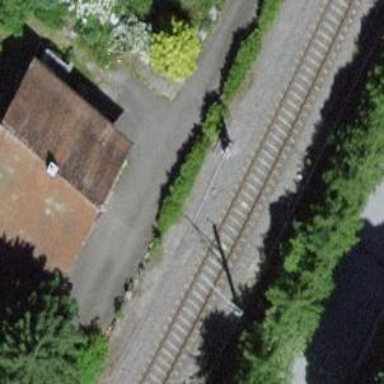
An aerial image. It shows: Railway signal.